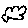
Label: cloud